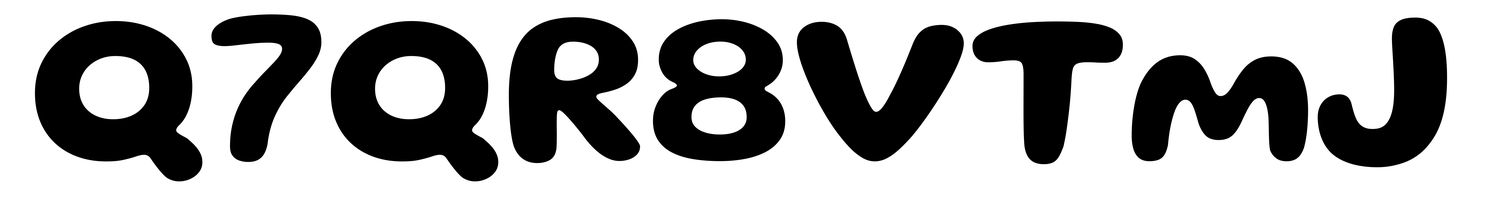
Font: Gluten_SemiBold